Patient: sex M, age 69
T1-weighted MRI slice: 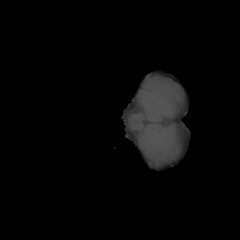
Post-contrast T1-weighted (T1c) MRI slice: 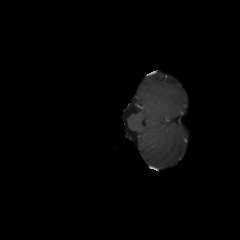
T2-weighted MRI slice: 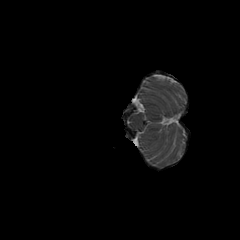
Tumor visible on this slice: no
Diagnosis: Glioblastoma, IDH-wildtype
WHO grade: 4